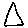
Label: triangle